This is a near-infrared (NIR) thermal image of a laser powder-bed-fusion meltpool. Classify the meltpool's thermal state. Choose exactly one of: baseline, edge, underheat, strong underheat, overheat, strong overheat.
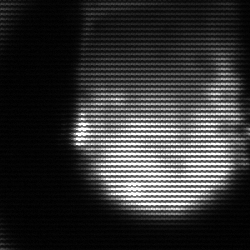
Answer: edge